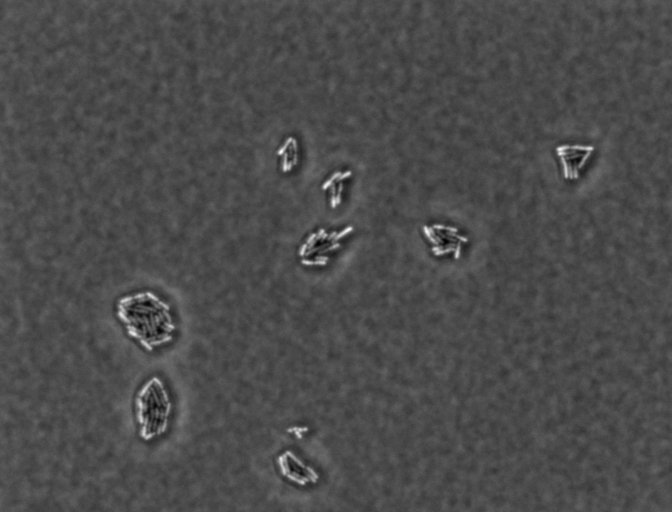
Salmonella enterica Enteritidis